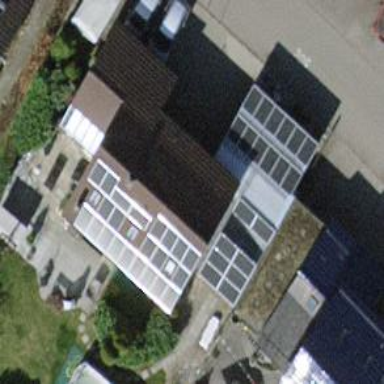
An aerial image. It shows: Solar power generator using photovoltaic panels.